Question: Consider these excerpts: <URL>.
The 'default' route fires successfully. If I navigate to 'http://localhost:[port]/dashboard' I get this weird result:

If I navigate to 'http://localhost:[port]/dashboard/index' I get http 404 code. What am I doing wrong?
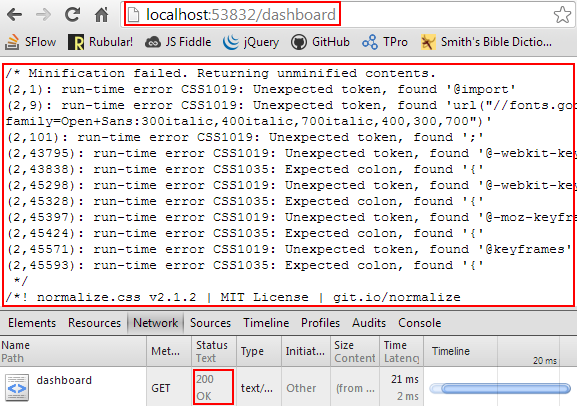
Answer: Maybe it would be helpful for someone. I shouldn't have used the same url for routes as for the css/js bundles. lol!